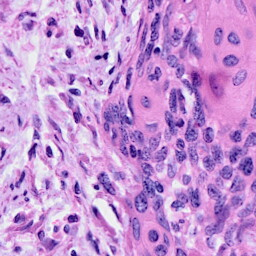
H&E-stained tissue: Cervix